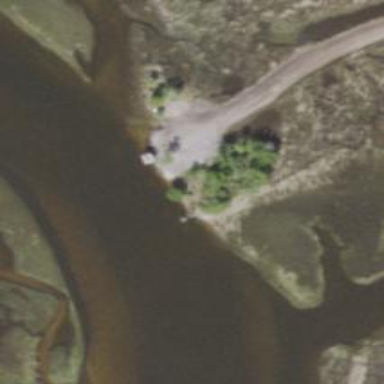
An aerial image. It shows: Bird hide situated on leisure land. It serves as observation tower for bird watching.